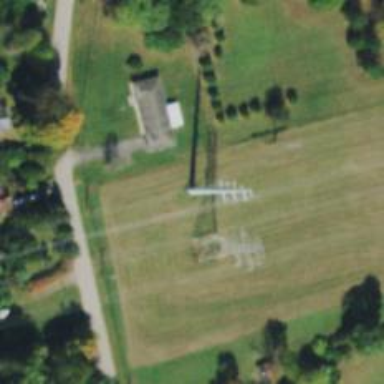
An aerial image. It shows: Power tower.